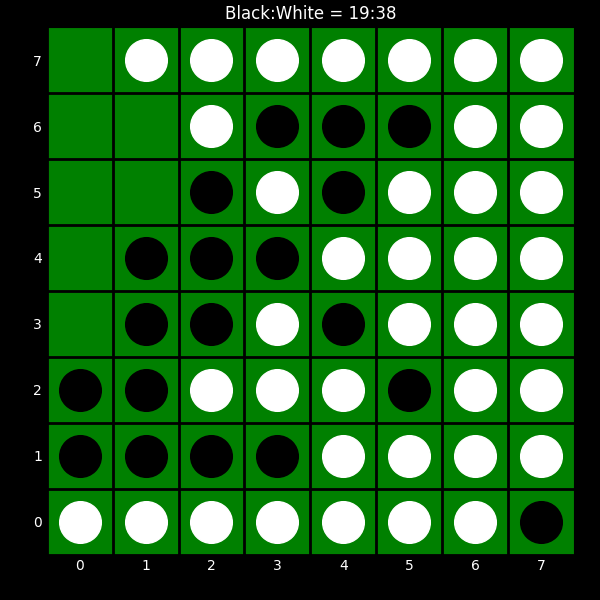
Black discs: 19
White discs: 38